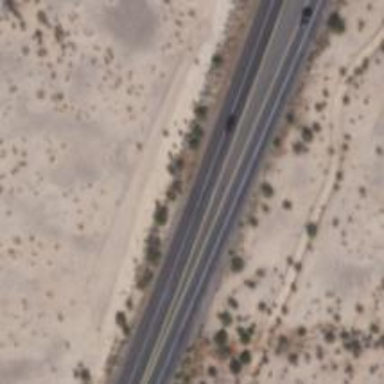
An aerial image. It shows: Asphalt trunk highway classified as expressway.